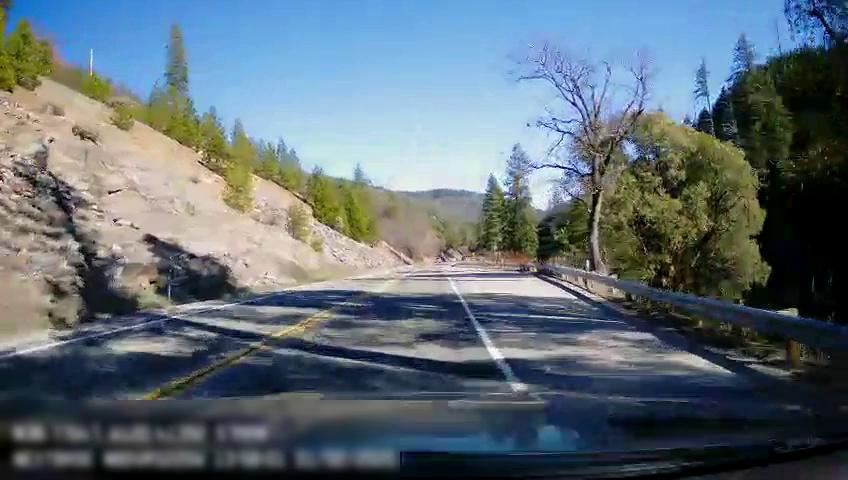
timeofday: Day
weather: Sunny
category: Drivable Space
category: Drivable Space
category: Lanes | Opposite Lane
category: Lanes | Current Lane
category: Lanes | Opposite Lane
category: Lanes | Current Lane